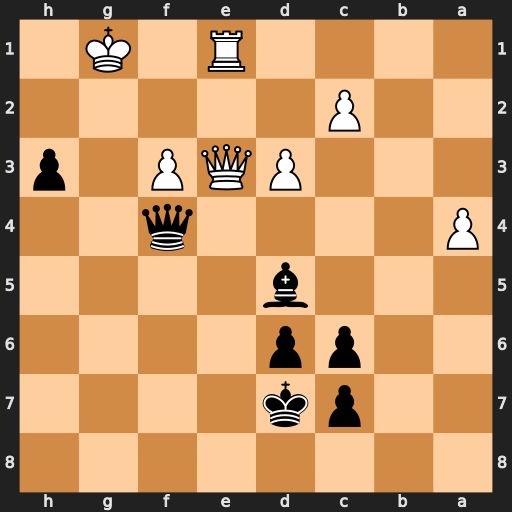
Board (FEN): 8/2pk4/2pp4/3b4/P4q2/3PQP1p/2P5/4R1K1
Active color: b
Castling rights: -
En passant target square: -
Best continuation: Qg3+ Kf1 Qg2#